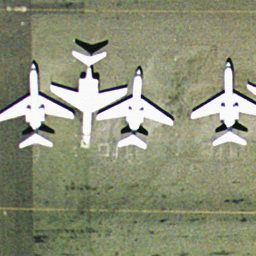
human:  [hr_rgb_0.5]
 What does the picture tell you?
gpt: airplane